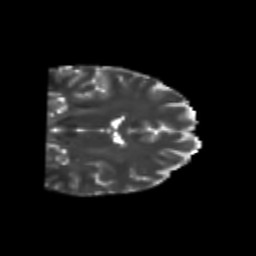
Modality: T2w
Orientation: coronal
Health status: healthy
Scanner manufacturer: philips
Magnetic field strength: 3 T
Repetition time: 6.964 s
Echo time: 0.092 s